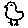
Label: bird